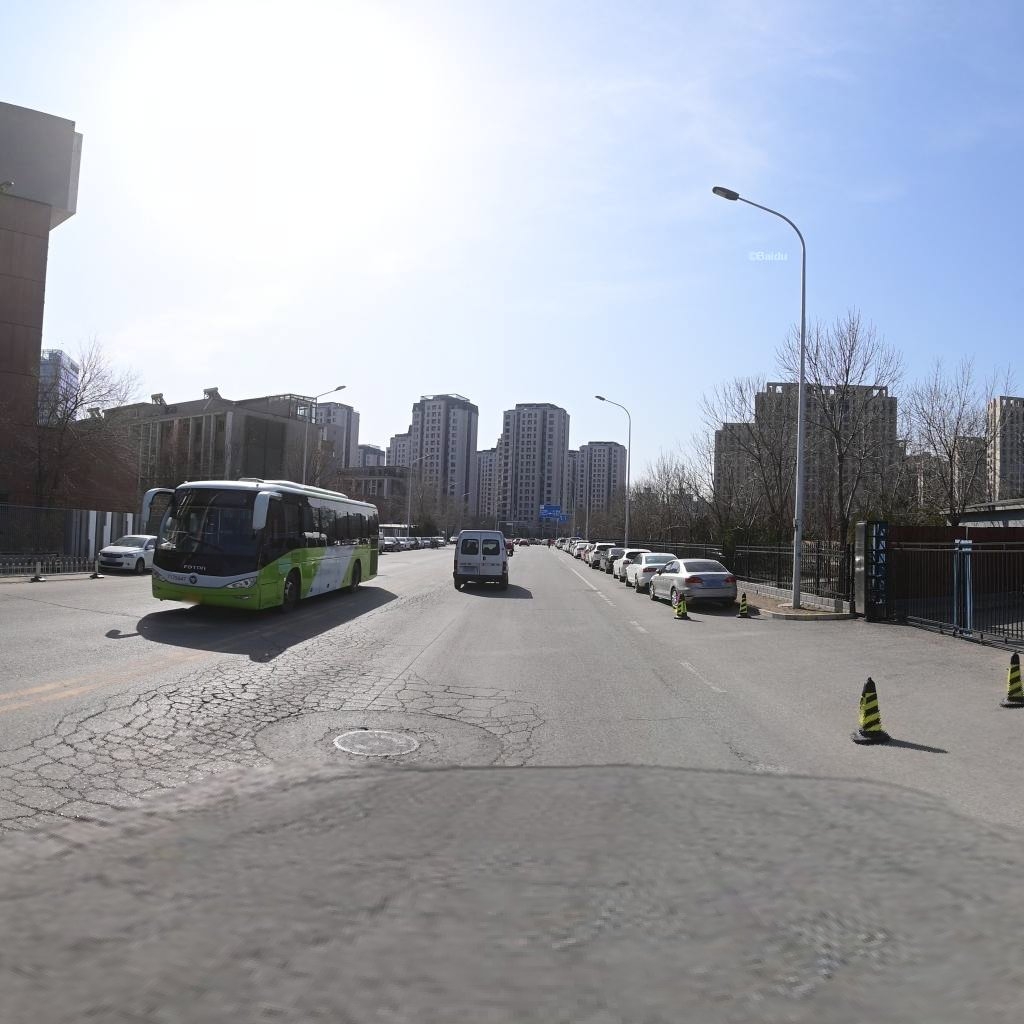
Region: Chaoyang
Road damage annotations: longitudinal crack, transverse crack, alligator crack, manhole cover